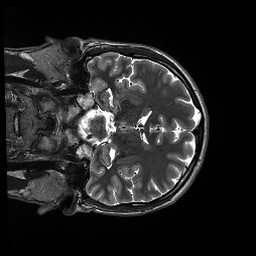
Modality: T2w
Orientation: coronal
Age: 27
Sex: male
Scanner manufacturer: siemens
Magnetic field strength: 3 T
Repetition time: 13.52 s
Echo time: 0.088 s